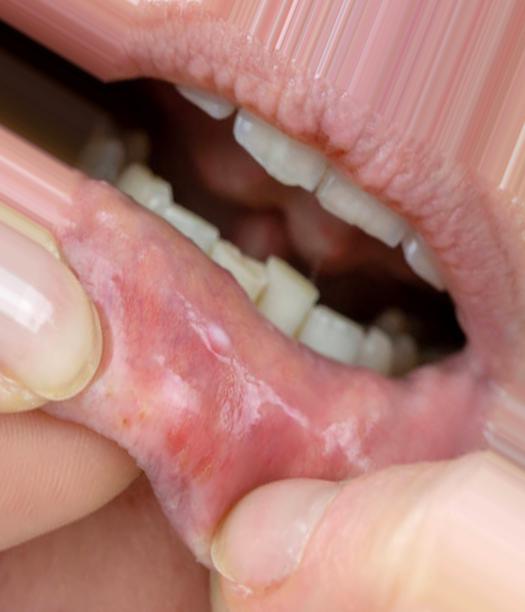
Condition: Mouth Ulcer